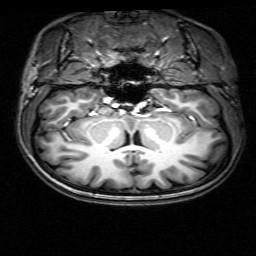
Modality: T1w
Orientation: sagittal